Interaction volume radius: 5 \u00c5
Interaction volume height: 10 \u00c5
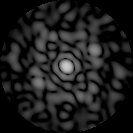
Disorder parameter: 0.7761